Interaction volume radius: 10 \u00c5
Interaction volume height: 30 \u00c5
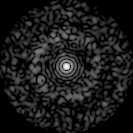
Disorder parameter: 0.8309